Question: I'm using fontawesome in one of my web applications. The problem is that not all of the fontawesome files that is contained withing my Content folder is published to the web server.

Is there any way that I can get these files to be published without having to manually copy them?
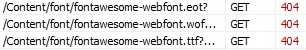
Answer: This actually had nothing to do with the files not deploying. I'm using bundling and minification and unfortunately it seems that MVC bundles are not smart enough when it comes to virtual directories.
A quick fix was to create a physical directory with the files giving me a 404 error.